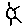
Label: sun